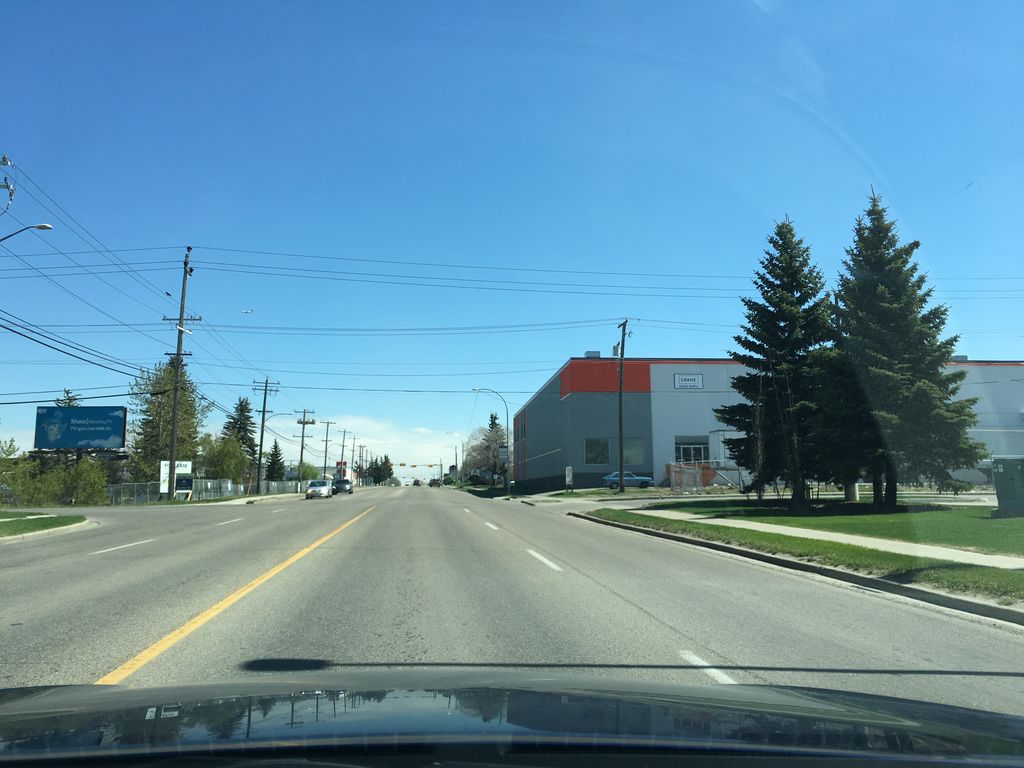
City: calgary